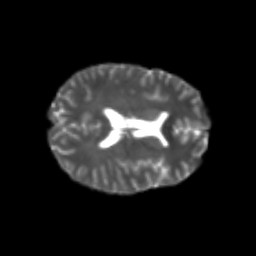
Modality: T2w
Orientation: axial
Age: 22
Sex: female
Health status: healthy
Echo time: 0.074 s